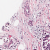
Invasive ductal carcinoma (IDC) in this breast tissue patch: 1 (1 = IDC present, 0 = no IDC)